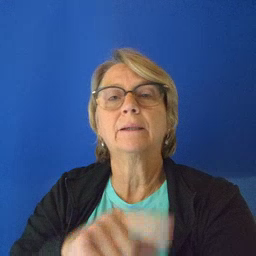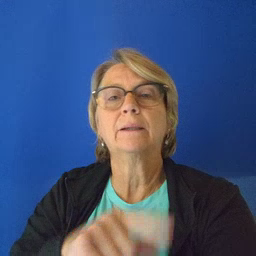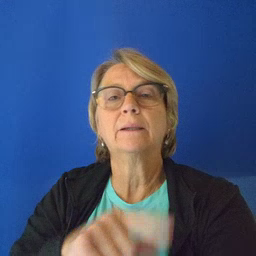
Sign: green